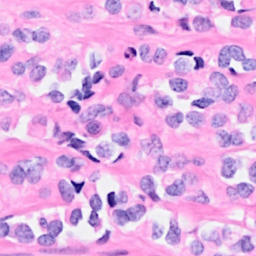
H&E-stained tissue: Breast